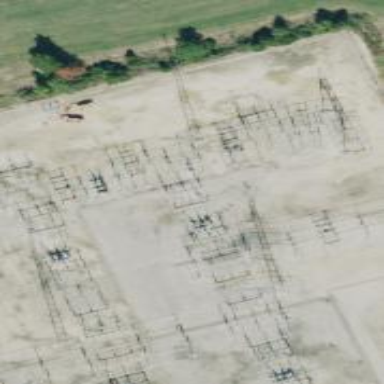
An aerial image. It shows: Switch for power supply.